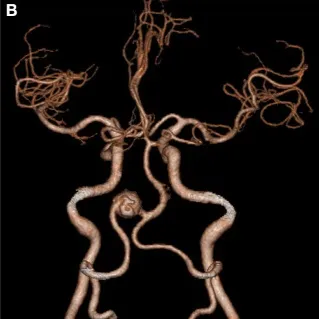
Images of the patient upon admission. (B) Three-dimensional CT angiography shows VA fusiform aneurysm. VA, vertebral artery.
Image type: radiology (ct)